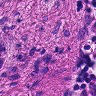
Metastatic tissue present: no